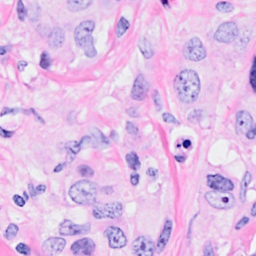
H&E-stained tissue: Breast